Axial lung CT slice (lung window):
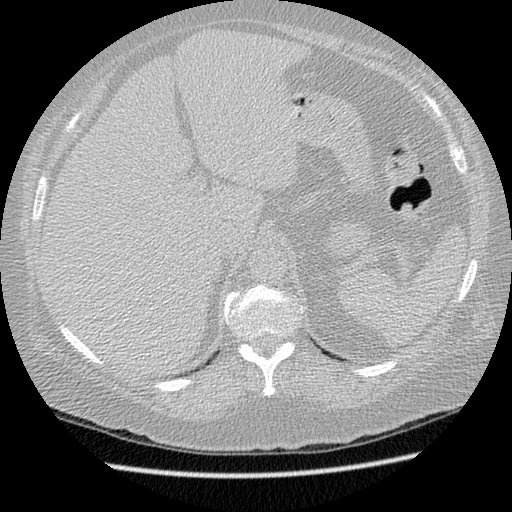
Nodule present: no